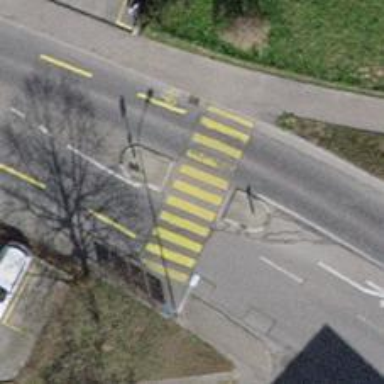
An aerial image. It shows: Uncontrolled zebra crossing with central island.